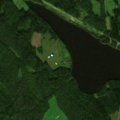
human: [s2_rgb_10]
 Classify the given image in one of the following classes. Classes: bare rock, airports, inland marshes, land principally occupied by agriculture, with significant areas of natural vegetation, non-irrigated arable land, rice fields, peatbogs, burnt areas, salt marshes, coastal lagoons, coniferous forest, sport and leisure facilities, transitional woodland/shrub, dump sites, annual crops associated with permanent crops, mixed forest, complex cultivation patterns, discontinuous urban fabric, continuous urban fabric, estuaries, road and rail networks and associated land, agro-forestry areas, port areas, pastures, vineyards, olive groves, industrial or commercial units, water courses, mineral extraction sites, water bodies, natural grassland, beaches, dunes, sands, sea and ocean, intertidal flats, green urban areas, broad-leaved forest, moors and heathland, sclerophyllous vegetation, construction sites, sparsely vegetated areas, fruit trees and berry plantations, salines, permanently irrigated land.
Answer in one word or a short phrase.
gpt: coniferous forest, mixed forest, water bodies